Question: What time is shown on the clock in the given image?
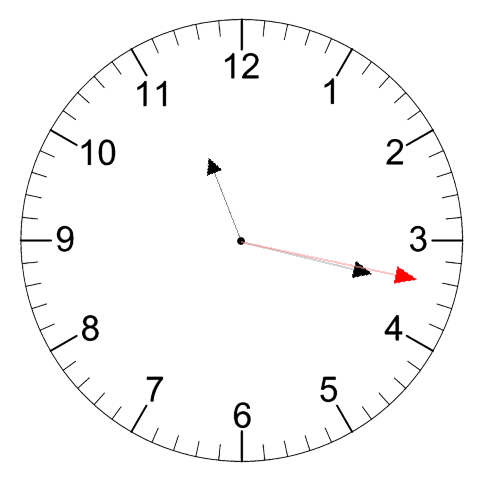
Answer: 11:17:17